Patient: sex F, age 69
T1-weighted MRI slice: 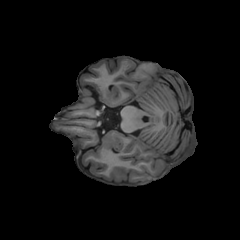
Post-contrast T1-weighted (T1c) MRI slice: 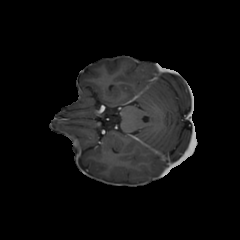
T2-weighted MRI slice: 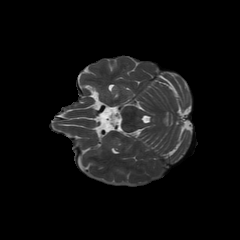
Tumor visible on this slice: no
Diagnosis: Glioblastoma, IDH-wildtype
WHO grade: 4